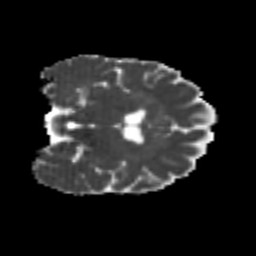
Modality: MD
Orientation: coronal
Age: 24
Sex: female
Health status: healthy
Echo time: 0.074 s